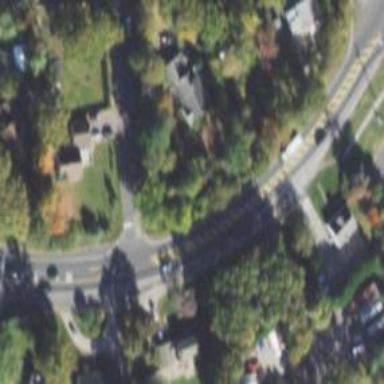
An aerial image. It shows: Secondary road.